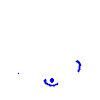
Particle: kaon